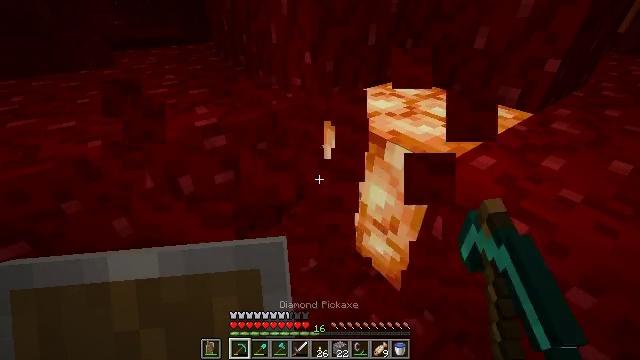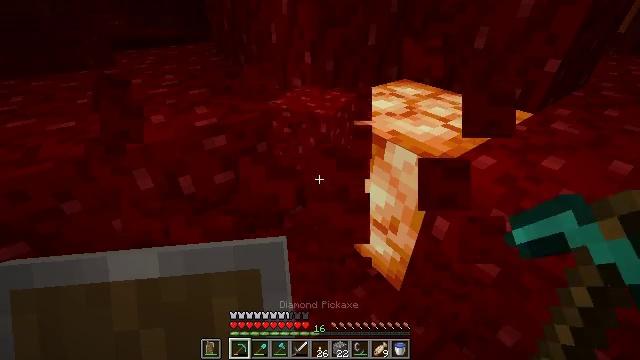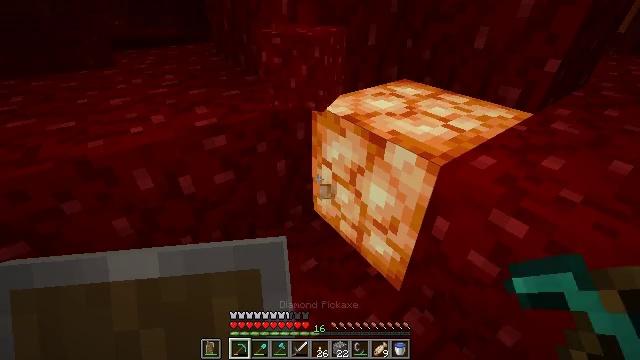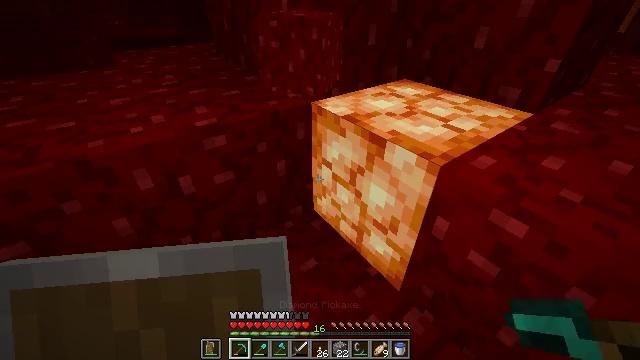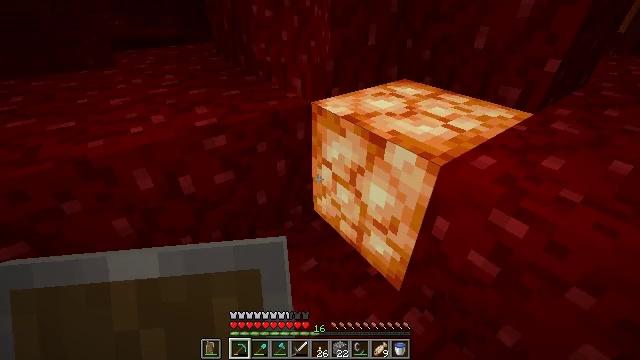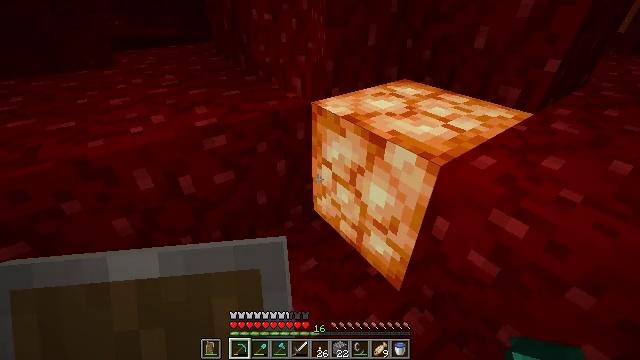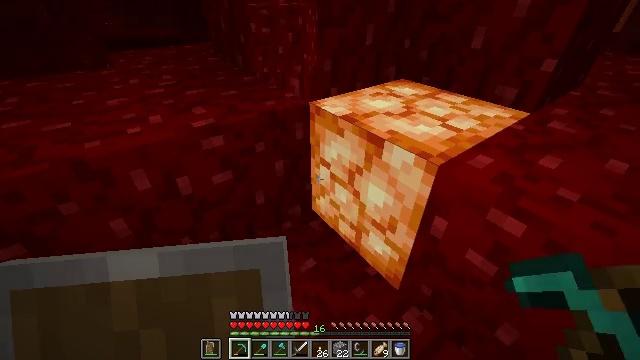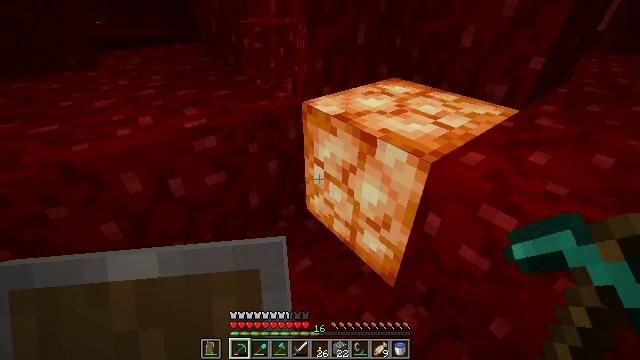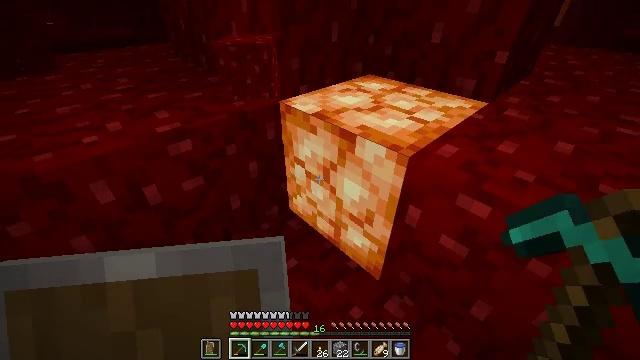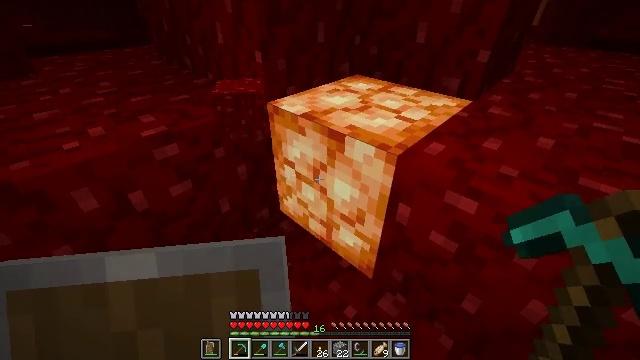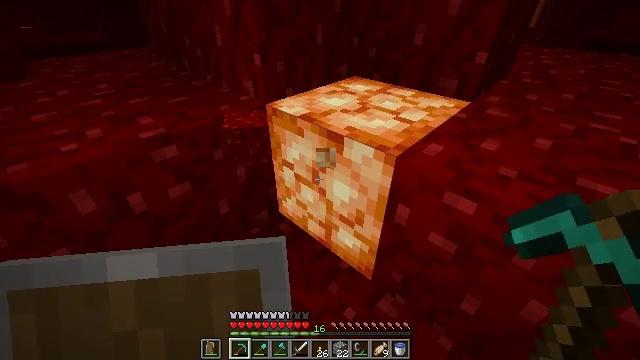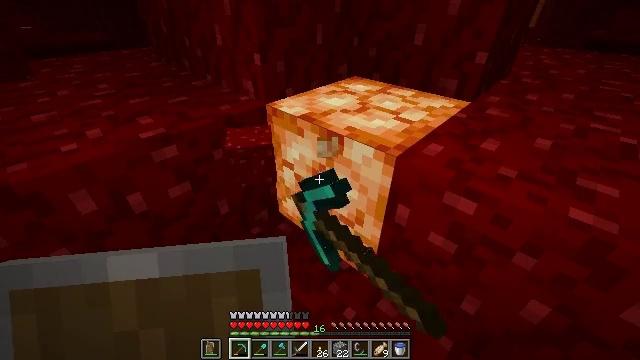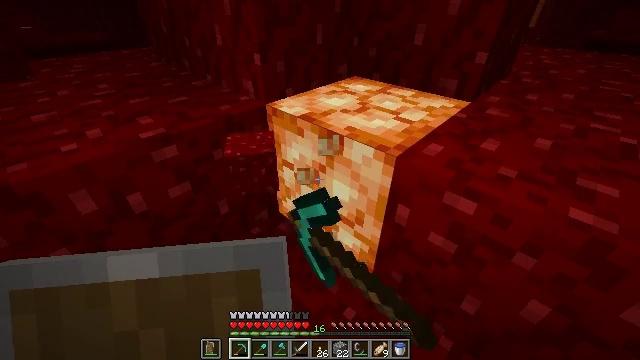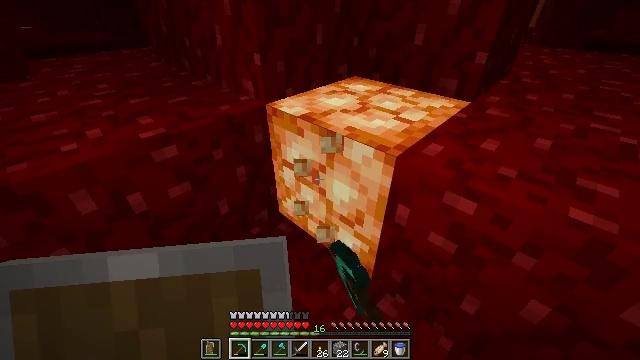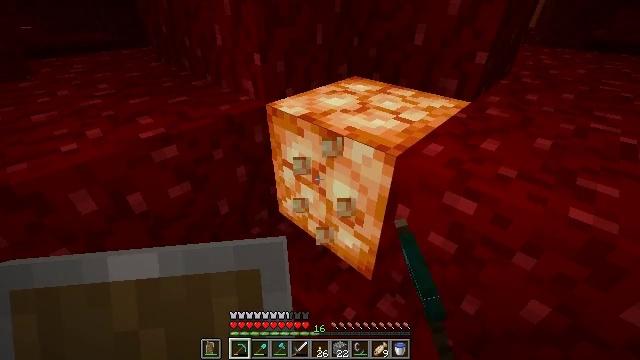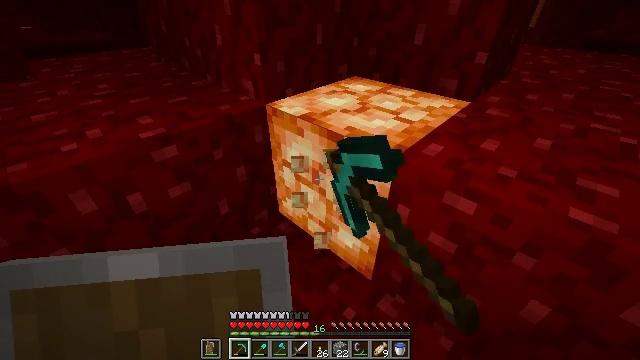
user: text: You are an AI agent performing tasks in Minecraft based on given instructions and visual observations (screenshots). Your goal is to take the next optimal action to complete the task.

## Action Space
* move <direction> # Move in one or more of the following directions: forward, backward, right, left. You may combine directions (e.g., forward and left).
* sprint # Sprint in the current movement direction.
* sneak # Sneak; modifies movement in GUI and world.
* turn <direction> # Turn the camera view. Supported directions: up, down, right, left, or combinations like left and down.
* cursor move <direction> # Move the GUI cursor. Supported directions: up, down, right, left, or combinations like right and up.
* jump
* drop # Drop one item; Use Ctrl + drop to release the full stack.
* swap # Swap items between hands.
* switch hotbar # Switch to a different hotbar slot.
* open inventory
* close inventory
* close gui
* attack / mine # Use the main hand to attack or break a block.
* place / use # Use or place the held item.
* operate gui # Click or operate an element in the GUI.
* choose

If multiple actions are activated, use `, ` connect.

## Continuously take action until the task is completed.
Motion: motion action
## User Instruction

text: Break the glowing shroomlight.
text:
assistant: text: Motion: no_op
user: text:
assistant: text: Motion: no_op
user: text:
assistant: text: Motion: no_op
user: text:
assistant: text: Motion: no_op
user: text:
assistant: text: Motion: no_op
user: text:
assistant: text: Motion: no_op
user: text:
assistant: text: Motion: turn right
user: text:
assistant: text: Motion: turn right
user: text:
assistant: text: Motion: turn right
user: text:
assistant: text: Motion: attack / mine
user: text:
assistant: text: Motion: attack / mine
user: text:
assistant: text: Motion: attack / mine
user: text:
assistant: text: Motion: attack / mine
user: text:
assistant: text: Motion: attack / mine
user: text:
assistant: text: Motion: attack / mine
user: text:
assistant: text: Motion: attack / mine
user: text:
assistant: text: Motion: attack / mine
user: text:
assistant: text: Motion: attack / mine
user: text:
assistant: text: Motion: attack / mine
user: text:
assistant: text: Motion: attack / mine
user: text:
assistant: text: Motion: attack / mine
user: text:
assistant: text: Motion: attack / mine
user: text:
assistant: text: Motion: attack / mine
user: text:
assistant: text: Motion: attack / mine
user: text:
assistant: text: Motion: attack / mine
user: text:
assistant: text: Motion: attack / mine
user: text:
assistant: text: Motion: attack / mine
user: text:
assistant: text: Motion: attack / mine
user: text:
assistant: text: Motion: attack / mine
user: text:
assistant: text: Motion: attack / mine